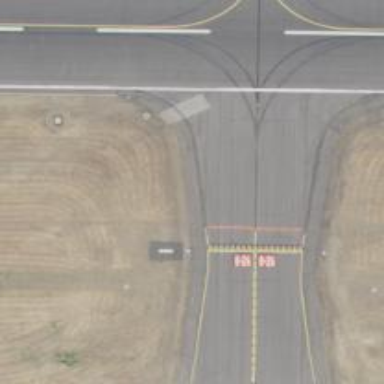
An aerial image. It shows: Taxiway at the airport with asphalt surface.